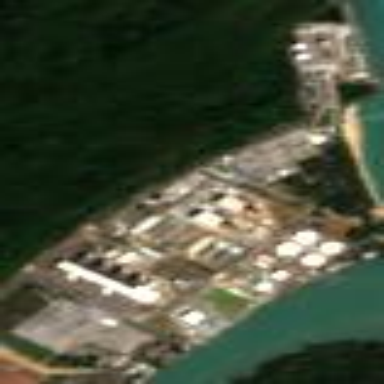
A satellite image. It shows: Industrial area with power plant.